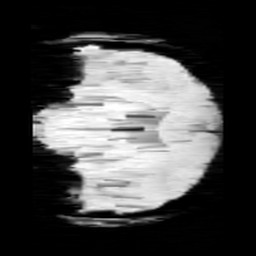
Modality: minIP
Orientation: coronal
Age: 11
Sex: male
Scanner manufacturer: siemens
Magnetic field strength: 3 T
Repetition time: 0.027 s
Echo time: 0.02 s